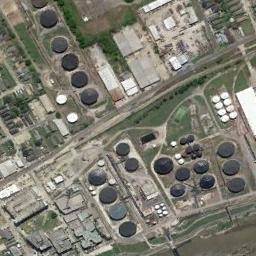
Label: storage tanks